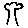
Label: tree